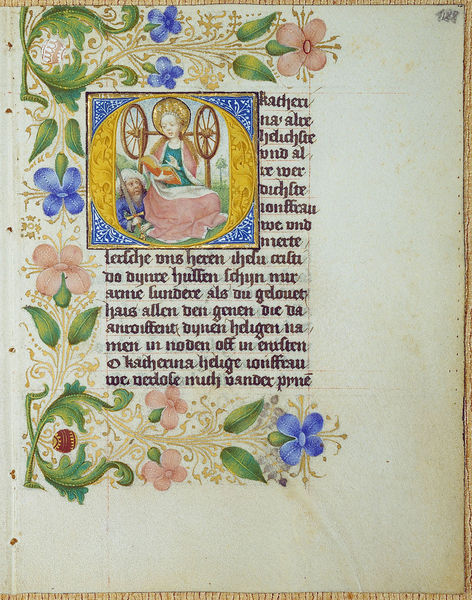
Titel: Lochner-Gebetsbuch
Künstler: Stefan Lochner
Institution: Darmstadt, Universitäts- und Landesbibliothek
Schlagwörter: baum, blau, blätter, mann, grün, landschaft, blume, blumen, frankreich, frau, rose, rot, ornament, gold, blatt, gotik, rosa, räder, ranken, schrift, rad, lesen, buch, seite, schwert, text, buchstaben, initiale, buchseite, mittelalter, heilige, zeilen, maria, handschrift, blättern, barbara, katharina, buchmalerei, stundenbuch, o